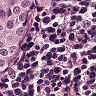
Metastatic tissue present: yes